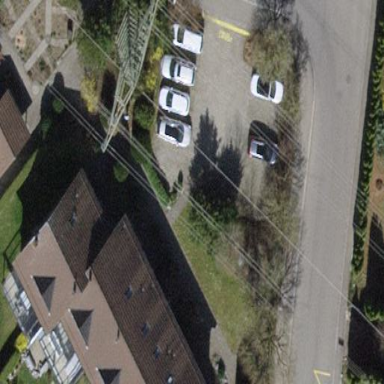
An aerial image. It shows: Parking area surfaced with paving stones.